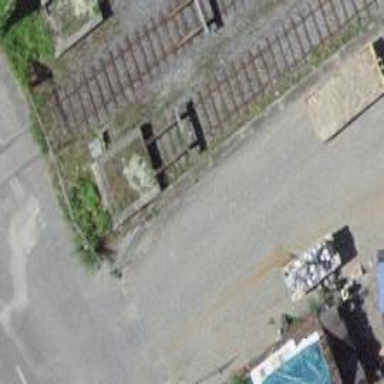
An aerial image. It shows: Railway buffer stop.